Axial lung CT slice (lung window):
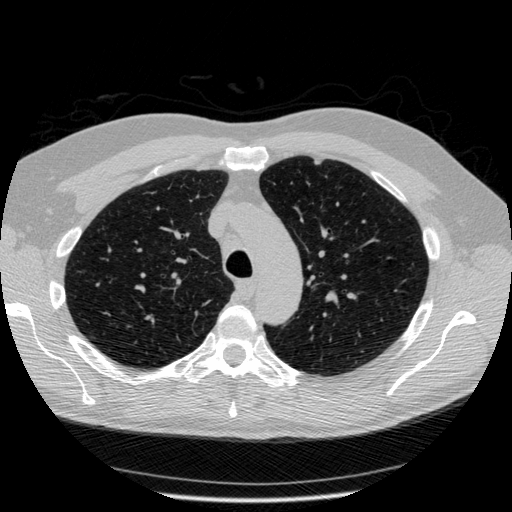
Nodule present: no